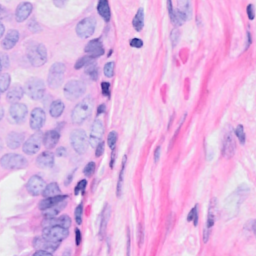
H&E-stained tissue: Breast